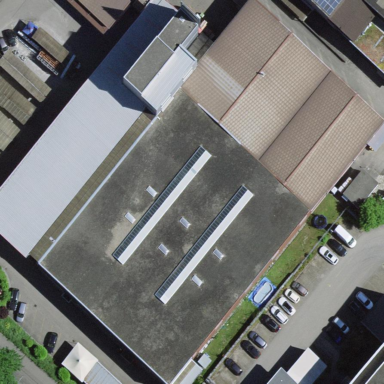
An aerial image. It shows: Industrial building.